Question: I am getting below error
Generic parameter 'T' could not be inferred
I have created a method and when I am trying to call that method then getting that error. I am adding both methods below.
'''
func requestNew<T> ( _ request: URLRequest, completion: @escaping( Result< T , NetworkError>) -> Void ) where T : Decodable {
URLCache.shared.removeAllCachedResponses()
print("URL \((request.url as AnyObject).absoluteString ?? "nil")")
//use the currentrequest for cancel or resume alamofire request
currentAlamofireRequest = self.sessionManager.request(request).responseJSON { response in
//validate(statusCode: 200..<300)
if response.error != nil {
var networkError : NetworkError = NetworkError()
networkError.statusCode = response.response?.statusCode
if response.response?.statusCode == nil{
let error = (response.error! as NSError)
networkError.statusCode = error.code
}
//Save check to get the internet connection is on or not
if self.reachabilityManager?.isReachable == false {
networkError.statusCode = Int(CFNetworkErrors.cfurlErrorNotConnectedToInternet.rawValue)
}
completion(.failure(networkError))
}else{
print("response --- > ",String(data: response.data!, encoding: .utf8) ?? "No Data found")
if let responseObject = try? JSONDecoder().decode(T.self, from: response.data!) {
completion(.success(responseObject.self))
}else {
}
}
}
}
'''
Below is screenshot of error
[
'''
func getVersion1(complete :@escaping (Response<Version>) -> Void, failure:@escaping onFailure) {
self.network.requestNew(self.httpRequest) { (result) in
print("hello")
}
'''
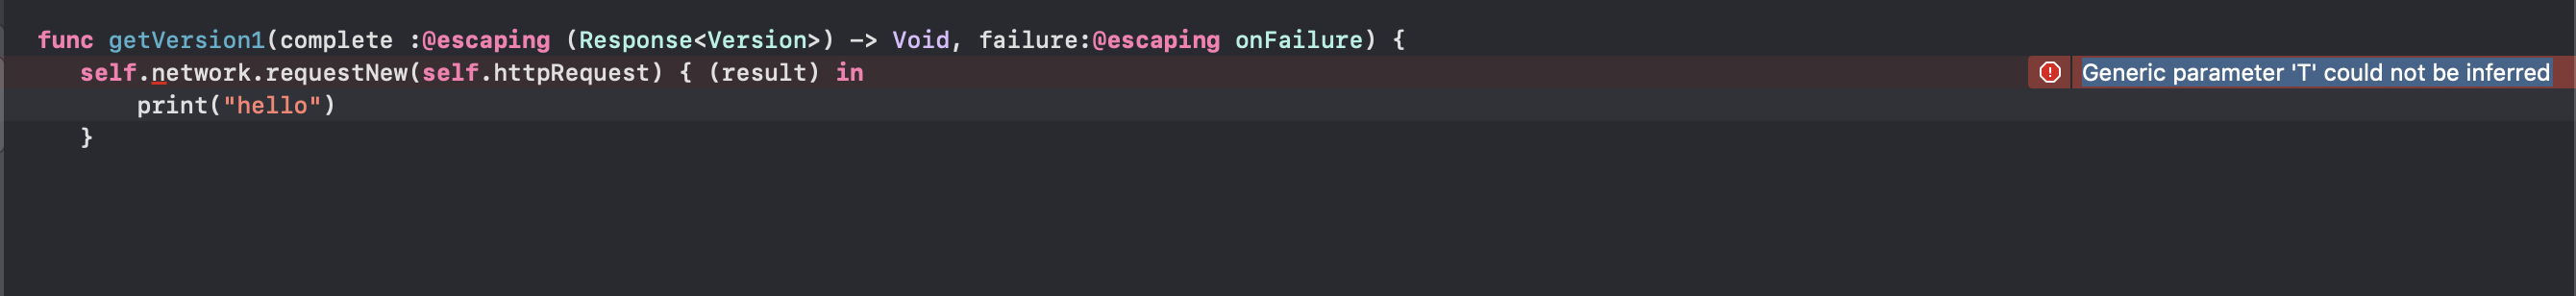
Answer: When Swift cannot infer the generic parameter, although it accepts the generic declaration of the method, you can specify the type by passing .
Try this:
'''
func getVersion1(complete :@escaping (Response<Version>) -> Void, failure:@escaping onFailure) {
self.network.requestNew(self.httpRequest) { (result: Result<Version, NetworkError>) in
print("hello")
}
}
'''
You may need to change 'Result<Version, NetworkError>' to 'Result<SomeDecodableType, NetworkError>', if 'Version' is not the type you expect from the request.